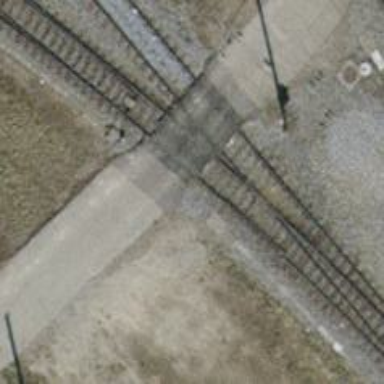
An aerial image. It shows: Rail yard with electrified rails and single track.